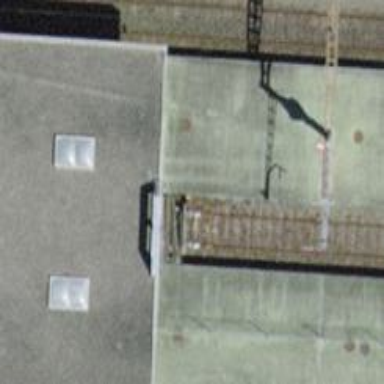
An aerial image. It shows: Siding railway track with one set of rails.